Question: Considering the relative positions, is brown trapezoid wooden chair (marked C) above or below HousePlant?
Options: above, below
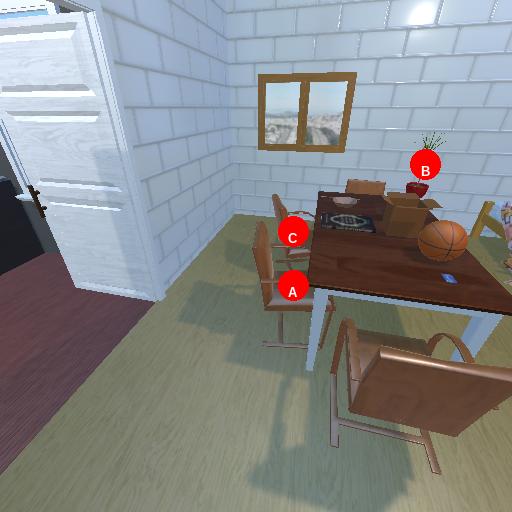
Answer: above